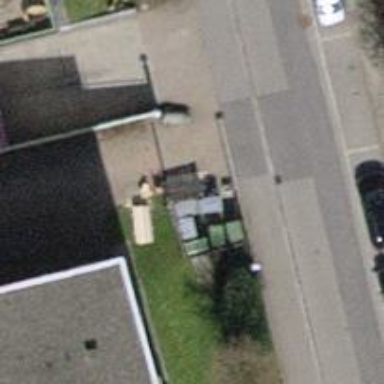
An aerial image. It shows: Bollard barrier.